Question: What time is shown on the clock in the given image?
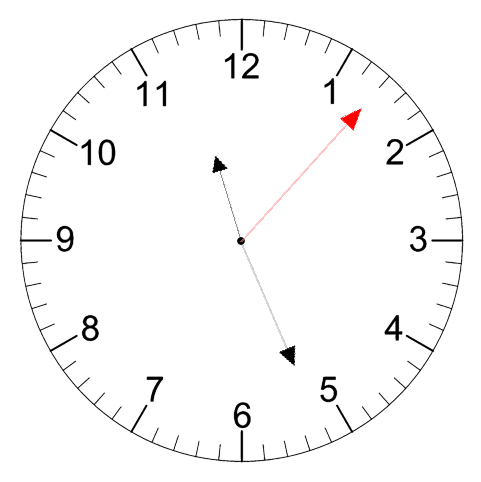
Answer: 11:26:07